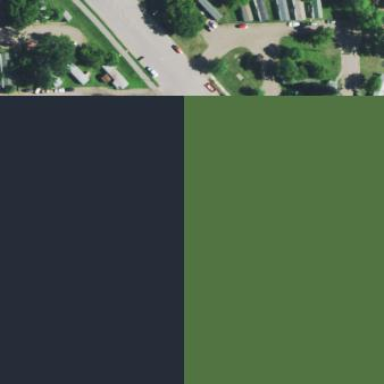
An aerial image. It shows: Residential area designated as trailer park.